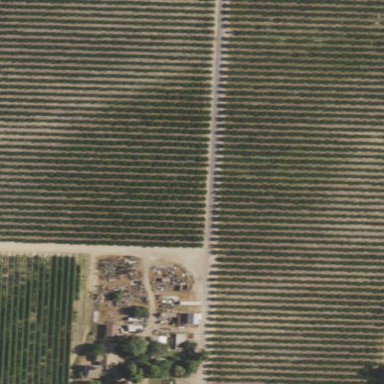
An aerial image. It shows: Vineyard where grapes are grown.